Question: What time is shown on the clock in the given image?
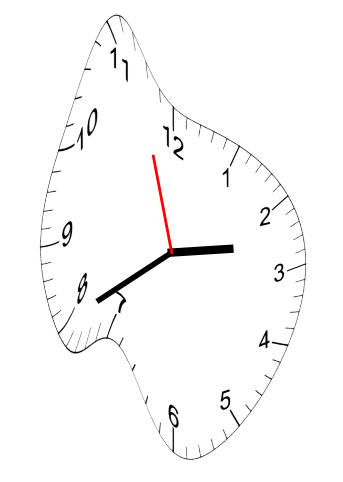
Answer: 02:39:57